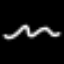
Label: squiggle